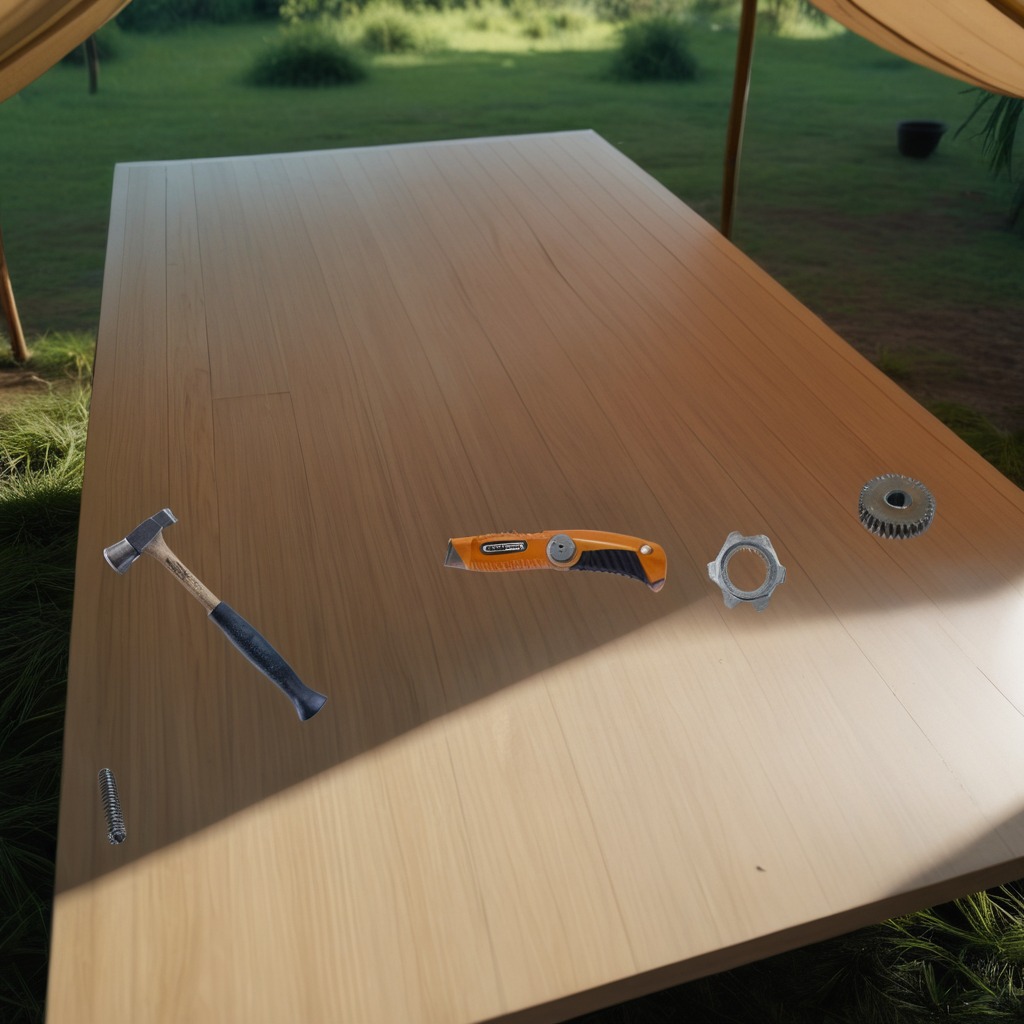
A gear with teeth, a knife, a hammer, a metal nut and a coiled metal spring are lying on a wooden table inside a jungle field workshop tent.